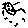
Label: moon